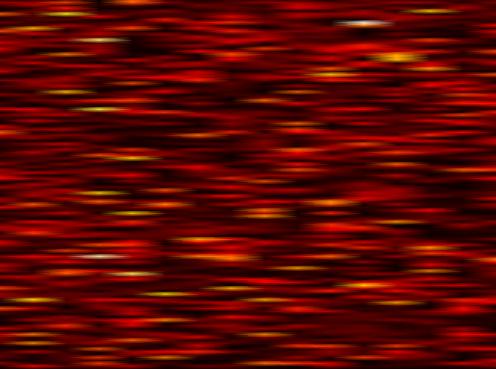
Label: FBMC